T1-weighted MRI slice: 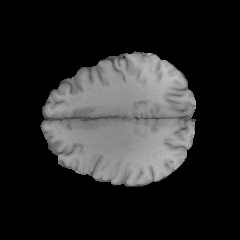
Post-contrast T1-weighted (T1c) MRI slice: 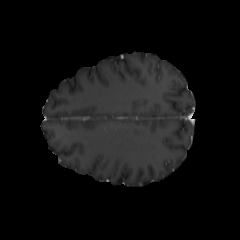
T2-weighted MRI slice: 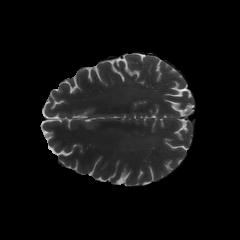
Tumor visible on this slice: no